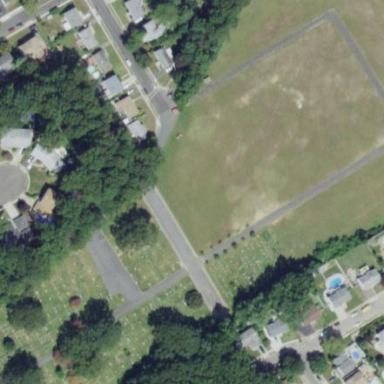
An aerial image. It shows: Cemetery.